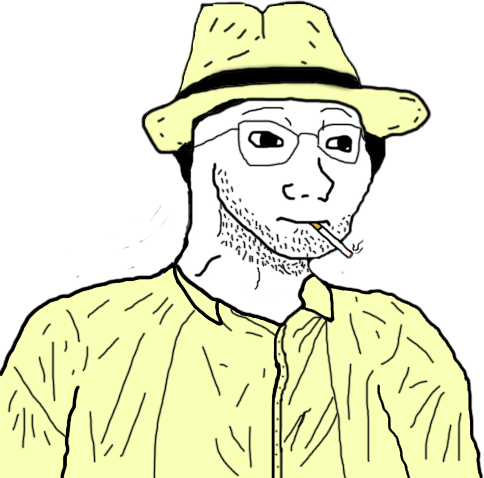
Label: 5_Doomer